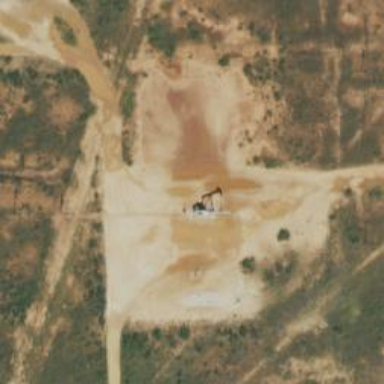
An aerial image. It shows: Petroleum well.